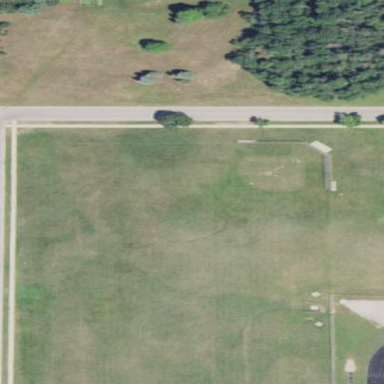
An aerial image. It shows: Baseball pitch for leisure land activities.